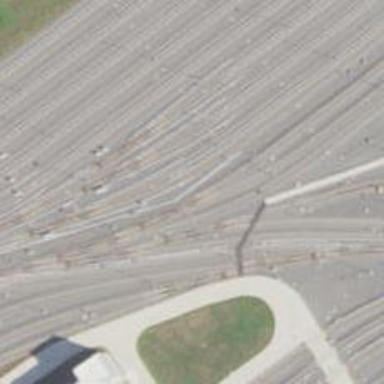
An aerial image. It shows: Electrified rail passing through service yard.